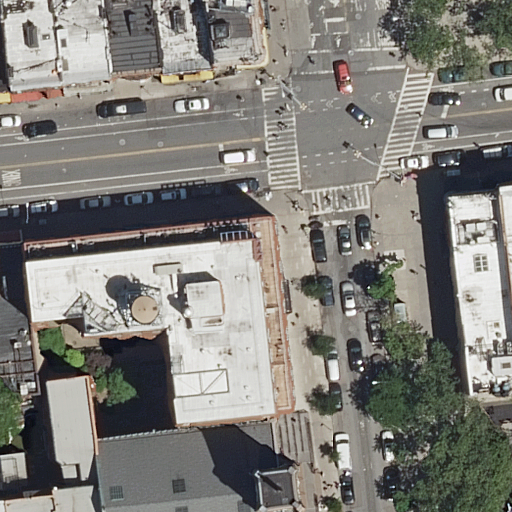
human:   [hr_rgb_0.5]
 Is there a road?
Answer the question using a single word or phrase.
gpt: yes

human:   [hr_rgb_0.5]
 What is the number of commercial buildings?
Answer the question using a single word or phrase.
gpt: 0

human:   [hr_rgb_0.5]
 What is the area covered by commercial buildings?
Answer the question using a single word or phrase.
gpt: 0m2

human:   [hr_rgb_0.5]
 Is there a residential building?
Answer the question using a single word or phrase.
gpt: yes

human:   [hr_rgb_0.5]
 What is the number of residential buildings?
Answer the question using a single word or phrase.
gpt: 13

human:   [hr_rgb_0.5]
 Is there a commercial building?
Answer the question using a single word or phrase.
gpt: no

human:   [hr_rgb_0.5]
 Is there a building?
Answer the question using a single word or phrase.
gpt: yes

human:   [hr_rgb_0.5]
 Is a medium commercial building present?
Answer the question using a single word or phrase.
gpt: no

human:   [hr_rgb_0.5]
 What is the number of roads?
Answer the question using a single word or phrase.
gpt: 4

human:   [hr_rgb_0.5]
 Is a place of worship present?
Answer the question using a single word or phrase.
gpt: yes

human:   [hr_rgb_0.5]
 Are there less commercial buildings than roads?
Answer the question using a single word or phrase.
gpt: yes

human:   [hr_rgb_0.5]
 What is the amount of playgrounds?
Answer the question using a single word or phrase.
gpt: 1

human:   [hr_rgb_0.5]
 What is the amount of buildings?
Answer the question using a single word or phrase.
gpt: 14

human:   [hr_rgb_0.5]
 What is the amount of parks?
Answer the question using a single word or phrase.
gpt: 1

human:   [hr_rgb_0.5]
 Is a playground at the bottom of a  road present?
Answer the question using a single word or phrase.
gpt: yes

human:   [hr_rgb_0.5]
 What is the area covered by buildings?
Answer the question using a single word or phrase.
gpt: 2864m2

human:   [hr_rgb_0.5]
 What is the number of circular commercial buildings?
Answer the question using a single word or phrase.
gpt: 0

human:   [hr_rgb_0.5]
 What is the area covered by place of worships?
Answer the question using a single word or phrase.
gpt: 423m2

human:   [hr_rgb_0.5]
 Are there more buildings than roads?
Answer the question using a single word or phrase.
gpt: yes

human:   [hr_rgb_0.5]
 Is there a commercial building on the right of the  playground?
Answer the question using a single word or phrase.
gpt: no

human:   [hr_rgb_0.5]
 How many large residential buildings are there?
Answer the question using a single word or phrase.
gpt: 1

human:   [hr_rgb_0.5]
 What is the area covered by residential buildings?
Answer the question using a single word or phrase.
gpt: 2441m2

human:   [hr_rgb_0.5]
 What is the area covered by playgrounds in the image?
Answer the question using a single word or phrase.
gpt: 543m2

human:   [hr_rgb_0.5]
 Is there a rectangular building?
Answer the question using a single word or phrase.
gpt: yes

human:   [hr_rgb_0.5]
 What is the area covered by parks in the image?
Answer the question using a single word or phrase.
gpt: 204m2

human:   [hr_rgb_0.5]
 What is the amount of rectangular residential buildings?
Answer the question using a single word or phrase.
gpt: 10

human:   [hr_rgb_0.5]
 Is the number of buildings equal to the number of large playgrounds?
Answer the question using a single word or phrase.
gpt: no

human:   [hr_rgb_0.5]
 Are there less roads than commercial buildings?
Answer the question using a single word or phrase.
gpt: no

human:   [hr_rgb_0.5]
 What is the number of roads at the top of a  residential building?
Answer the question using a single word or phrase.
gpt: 4

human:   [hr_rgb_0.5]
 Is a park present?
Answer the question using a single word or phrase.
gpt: yes

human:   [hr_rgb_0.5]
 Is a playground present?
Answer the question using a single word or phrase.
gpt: yes

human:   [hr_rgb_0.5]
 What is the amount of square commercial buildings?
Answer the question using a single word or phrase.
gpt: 0

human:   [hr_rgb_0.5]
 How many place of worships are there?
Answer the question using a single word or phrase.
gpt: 1

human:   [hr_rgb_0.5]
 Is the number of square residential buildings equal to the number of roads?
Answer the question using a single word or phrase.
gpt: no

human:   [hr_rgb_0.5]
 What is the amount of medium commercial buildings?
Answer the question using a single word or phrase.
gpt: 0

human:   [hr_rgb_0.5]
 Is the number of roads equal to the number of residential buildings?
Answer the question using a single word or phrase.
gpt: no

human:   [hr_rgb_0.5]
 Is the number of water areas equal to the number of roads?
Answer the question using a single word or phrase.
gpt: no

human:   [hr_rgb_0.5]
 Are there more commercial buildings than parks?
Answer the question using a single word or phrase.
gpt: no

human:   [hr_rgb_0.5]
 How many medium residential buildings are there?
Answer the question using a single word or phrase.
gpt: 5

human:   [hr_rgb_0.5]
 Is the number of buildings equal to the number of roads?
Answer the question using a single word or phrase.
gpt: no

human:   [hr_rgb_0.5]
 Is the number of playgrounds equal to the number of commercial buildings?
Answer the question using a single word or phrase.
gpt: no

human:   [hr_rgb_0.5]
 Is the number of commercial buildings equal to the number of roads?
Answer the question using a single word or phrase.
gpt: no

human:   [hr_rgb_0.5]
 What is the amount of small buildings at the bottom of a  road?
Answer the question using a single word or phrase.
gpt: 2

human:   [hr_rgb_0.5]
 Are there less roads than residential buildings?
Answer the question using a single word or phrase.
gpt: yes

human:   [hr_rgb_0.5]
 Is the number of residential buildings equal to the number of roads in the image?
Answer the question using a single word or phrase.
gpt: no

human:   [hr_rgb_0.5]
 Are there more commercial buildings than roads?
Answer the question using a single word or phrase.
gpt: no

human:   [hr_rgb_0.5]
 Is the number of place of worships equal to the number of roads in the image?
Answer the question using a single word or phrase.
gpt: no

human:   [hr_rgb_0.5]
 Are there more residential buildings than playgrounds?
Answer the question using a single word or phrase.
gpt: yes

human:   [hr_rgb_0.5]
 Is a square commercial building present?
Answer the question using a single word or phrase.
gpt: no

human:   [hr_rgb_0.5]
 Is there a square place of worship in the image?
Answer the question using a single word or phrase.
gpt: no

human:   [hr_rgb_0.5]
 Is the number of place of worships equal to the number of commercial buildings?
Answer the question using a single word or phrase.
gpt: no

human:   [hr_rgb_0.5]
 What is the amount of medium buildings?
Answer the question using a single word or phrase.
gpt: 6

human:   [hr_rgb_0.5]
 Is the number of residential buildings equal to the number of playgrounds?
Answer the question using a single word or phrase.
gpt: no

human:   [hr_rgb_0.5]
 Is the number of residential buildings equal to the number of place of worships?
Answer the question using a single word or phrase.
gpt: no

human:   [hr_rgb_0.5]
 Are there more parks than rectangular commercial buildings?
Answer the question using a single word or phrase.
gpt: yes

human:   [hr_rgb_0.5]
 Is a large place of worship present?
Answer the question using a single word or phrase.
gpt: no

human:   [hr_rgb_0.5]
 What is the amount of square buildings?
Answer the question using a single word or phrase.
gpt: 0

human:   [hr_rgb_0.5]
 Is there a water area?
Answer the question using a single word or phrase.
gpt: no

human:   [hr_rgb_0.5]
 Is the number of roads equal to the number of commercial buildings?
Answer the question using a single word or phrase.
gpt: no

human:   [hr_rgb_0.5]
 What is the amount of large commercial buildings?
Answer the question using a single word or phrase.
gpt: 0

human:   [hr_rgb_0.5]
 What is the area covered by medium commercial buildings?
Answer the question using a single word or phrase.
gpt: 0m2

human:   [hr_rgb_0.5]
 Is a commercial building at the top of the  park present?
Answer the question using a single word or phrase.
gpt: no

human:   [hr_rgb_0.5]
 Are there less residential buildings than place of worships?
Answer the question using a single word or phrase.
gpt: no

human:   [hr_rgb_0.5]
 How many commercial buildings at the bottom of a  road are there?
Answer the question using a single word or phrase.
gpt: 0